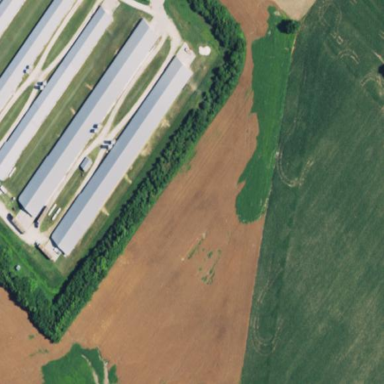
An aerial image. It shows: Farm auxiliary building.